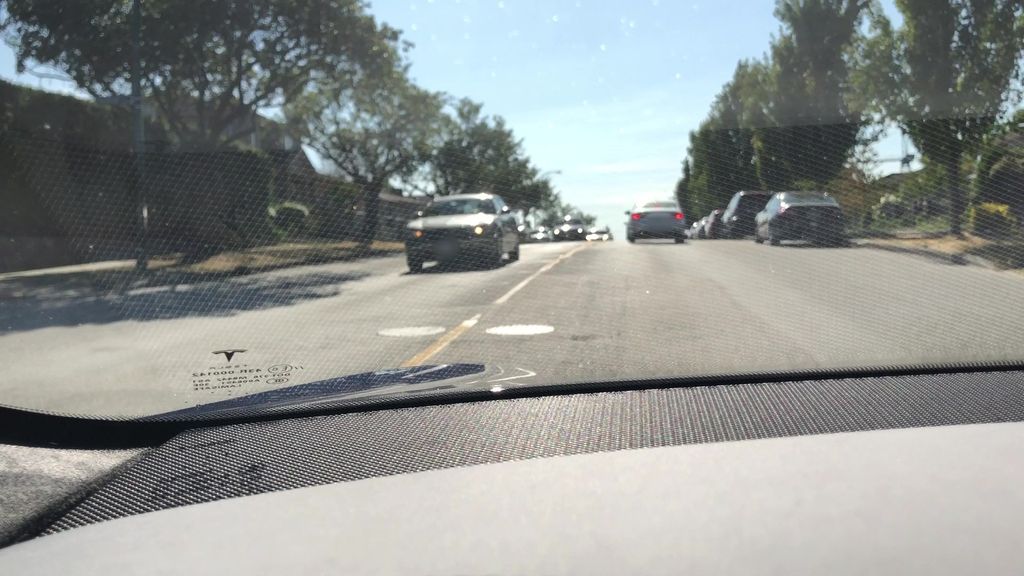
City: vancouver